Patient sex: M
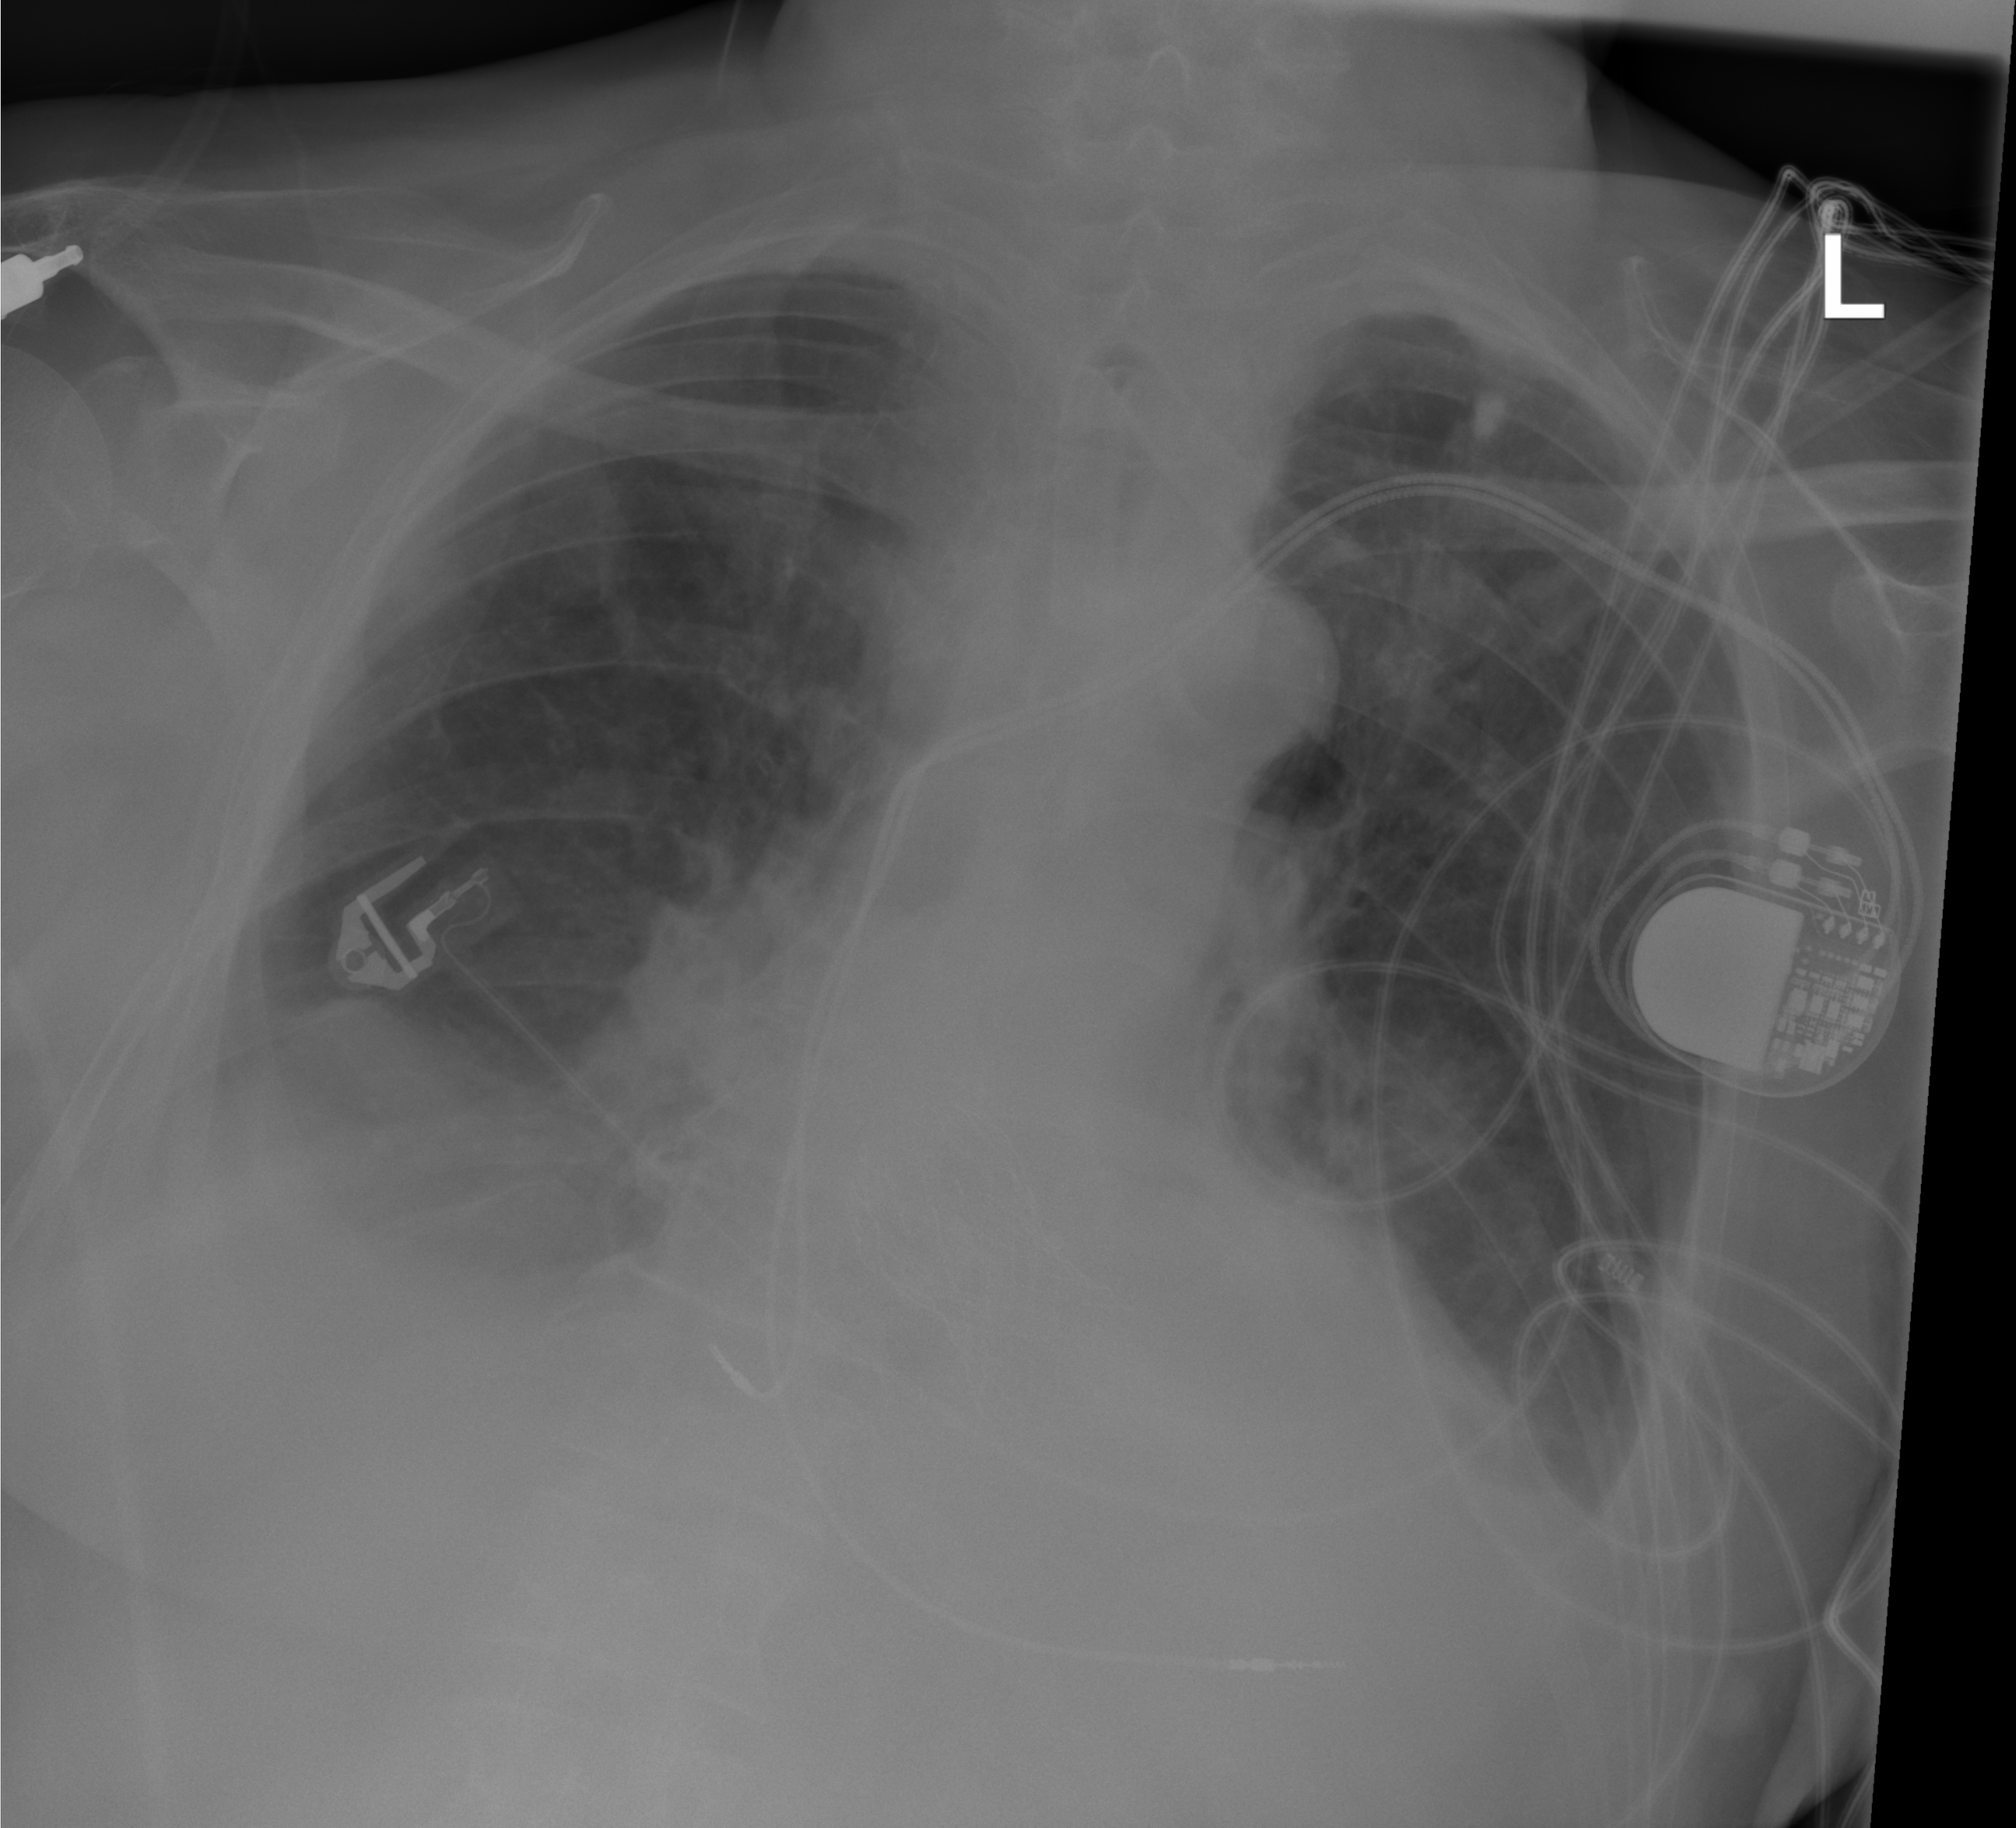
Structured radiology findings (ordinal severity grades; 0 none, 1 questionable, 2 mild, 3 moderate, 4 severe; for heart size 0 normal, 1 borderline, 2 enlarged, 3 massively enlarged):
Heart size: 2
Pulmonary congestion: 2
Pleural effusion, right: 2
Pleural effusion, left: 0
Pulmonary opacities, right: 2
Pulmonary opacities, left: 2
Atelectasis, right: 2
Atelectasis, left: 0